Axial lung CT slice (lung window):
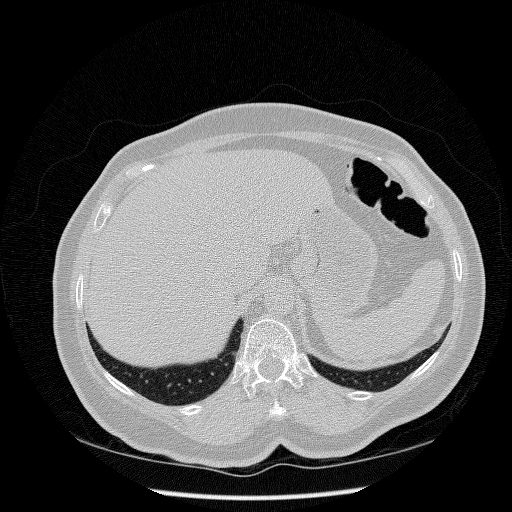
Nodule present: no